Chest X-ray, AP view. Patient: 60 years old, sex M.
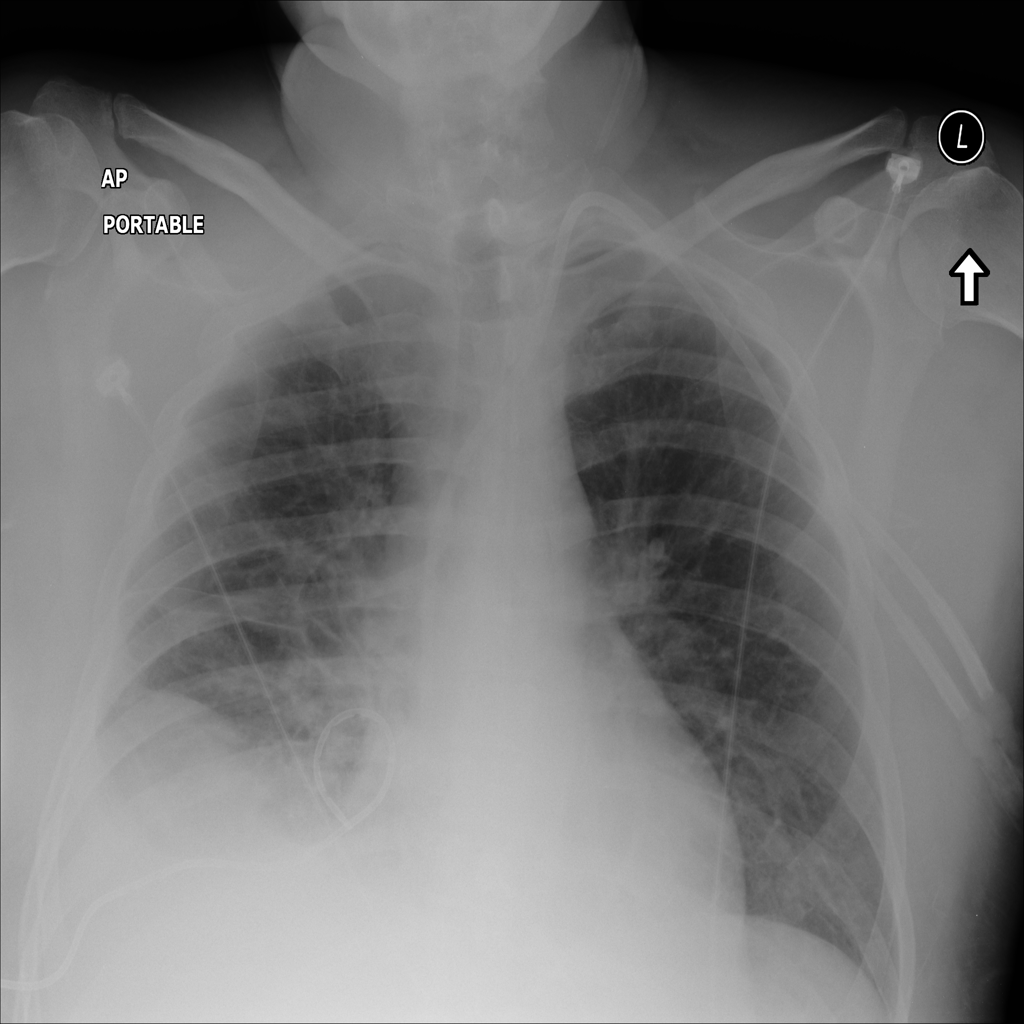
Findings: No Finding